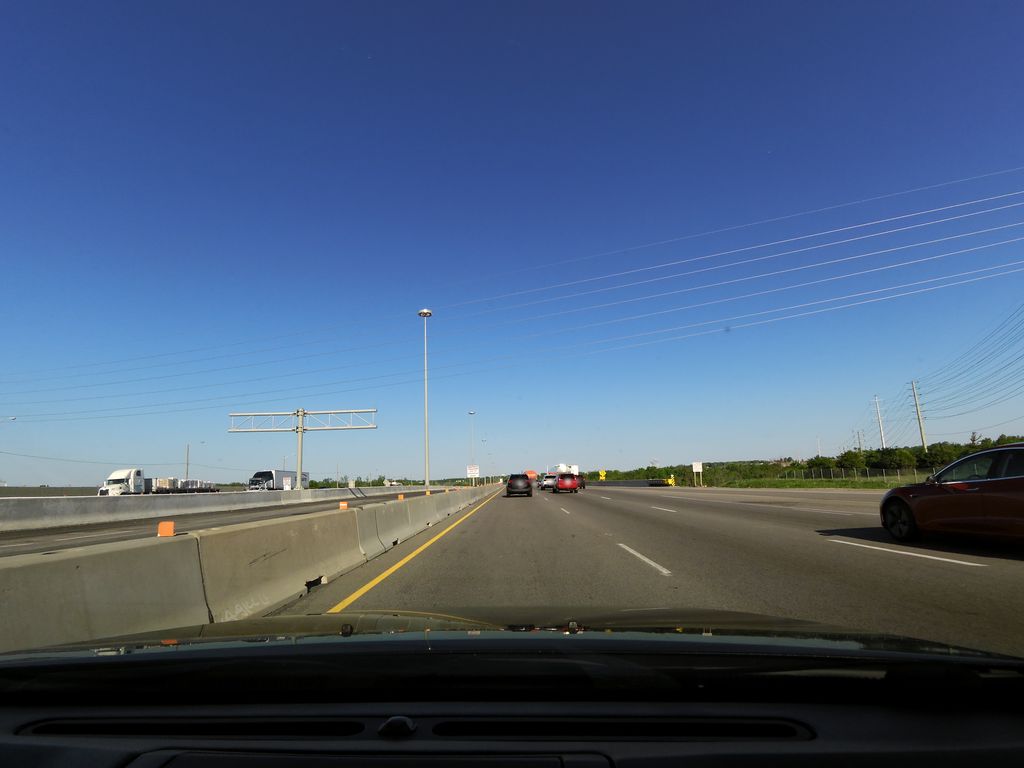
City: kitchener-waterloo